Interaction volume radius: 10 \u00c5
Interaction volume height: 40 \u00c5
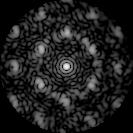
Disorder parameter: 0.512